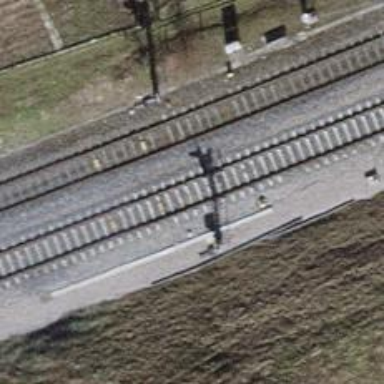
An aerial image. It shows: Railway signal.